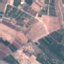
Land use / land cover class: PermanentCrop